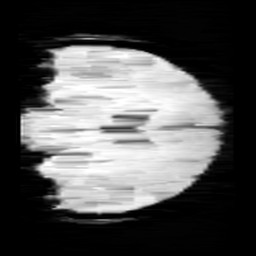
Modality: minIP
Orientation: coronal
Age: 10
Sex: male
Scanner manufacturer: siemens
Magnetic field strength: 3 T
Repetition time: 0.027 s
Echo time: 0.02 s